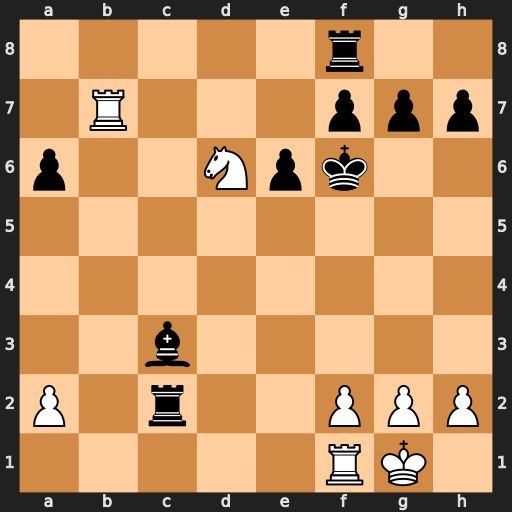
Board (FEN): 5r2/1R3ppp/p2Npk2/8/8/2b5/P1r2PPP/5RK1
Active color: w
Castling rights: -
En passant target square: -
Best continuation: Rc7 Kg6 Ne4